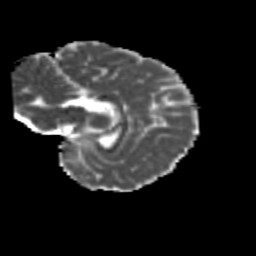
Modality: MD
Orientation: sagittal
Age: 11
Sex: female
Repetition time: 9.512 s
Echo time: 0.089 s